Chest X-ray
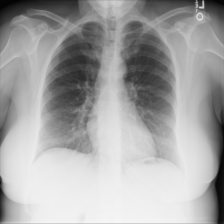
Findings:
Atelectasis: negative
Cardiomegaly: negative
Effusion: negative
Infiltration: negative
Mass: negative
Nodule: negative
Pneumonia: negative
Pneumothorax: negative
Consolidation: negative
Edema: negative
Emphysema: negative
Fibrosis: negative
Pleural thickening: negative
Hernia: negative